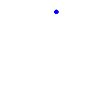
Particle: pion